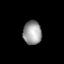
Tissue: lung
Cell type: Epithelial cells
Senescence score: 0.6551
Nuclear area (px): 433
Mean DAPI intensity: 154.182